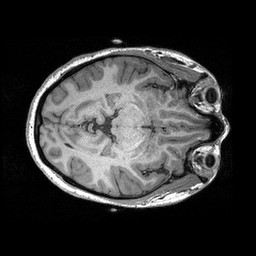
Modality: T1w
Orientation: axial
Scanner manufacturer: siemens
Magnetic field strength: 3 T
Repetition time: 2.3 s
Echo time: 0.00298 s